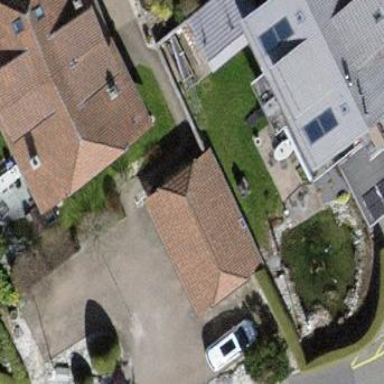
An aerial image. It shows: Garage building.